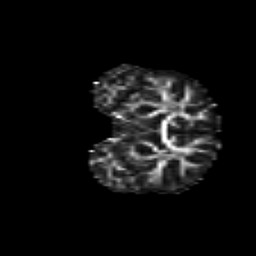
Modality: FA
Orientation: coronal
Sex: male
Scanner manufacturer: siemens
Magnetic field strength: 3 T
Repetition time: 5 s
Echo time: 0.071 s